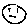
Label: smiley face